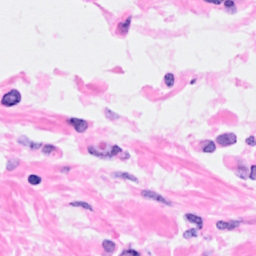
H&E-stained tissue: Breast